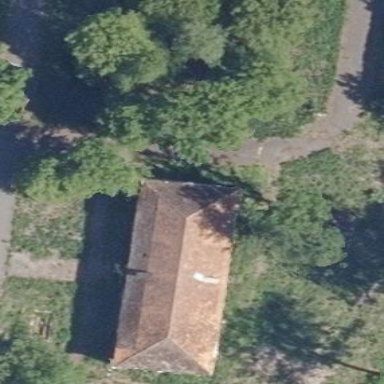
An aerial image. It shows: Building with hipped roof made of roof tiles.